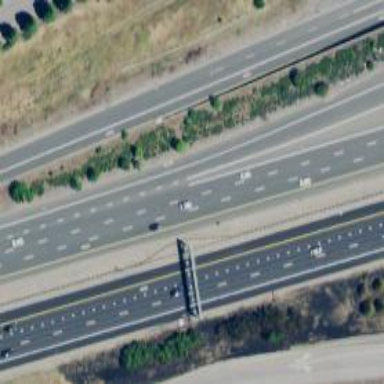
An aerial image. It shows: Motorway link.